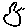
Label: flower